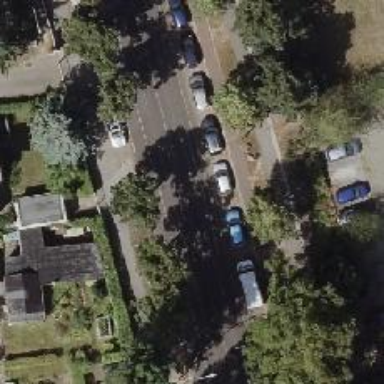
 there is cycle track. The parking on both sides is oriented parallel to the street_side."